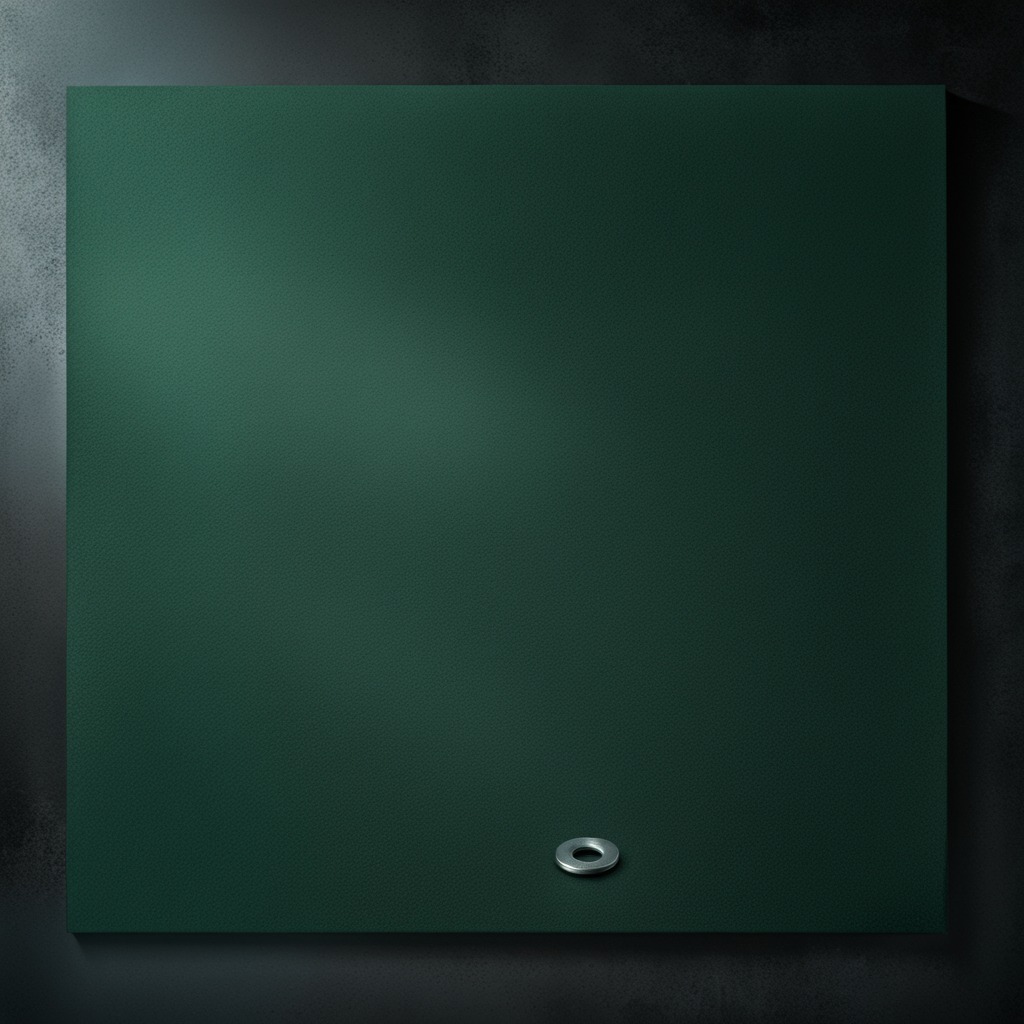
A flat metal washer is lying on the clean granite tabletop.